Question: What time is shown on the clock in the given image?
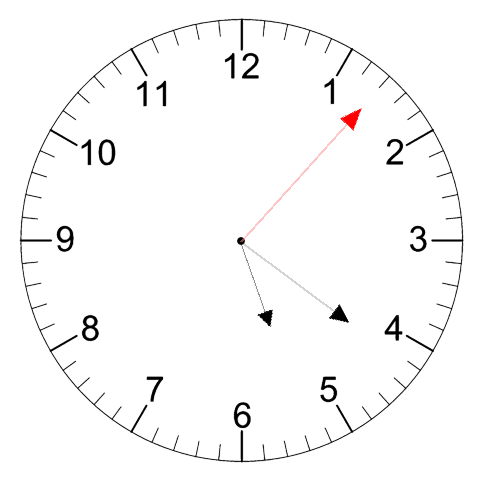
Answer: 05:21:07